Interaction volume radius: 5 \u00c5
Interaction volume height: 30 \u00c5
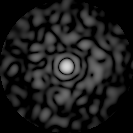
Disorder parameter: 0.8217